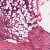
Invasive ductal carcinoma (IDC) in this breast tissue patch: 1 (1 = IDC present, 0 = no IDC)